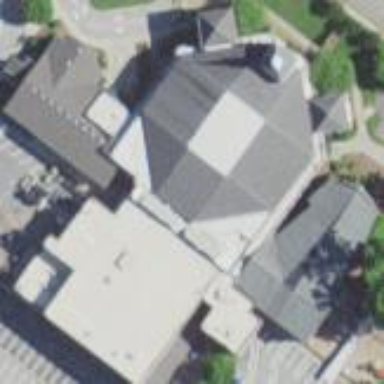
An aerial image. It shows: Building that is place of worship.